Question: I want to integrate the refund API of Pabbly but when i'm calling it using postman
There is an

I'm also providing the basic auth (email and password) of the current user with active product and checkout page. Below is the api docs of pabbly that i'm referring.
<URL>
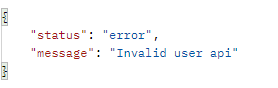
Answer: All the API uses Basic Auth as an authorization channel.
Username: API Key from your Pabbly Subscription Account
Password: Secret Key from your Pabbly Subscription Account
Location of API Key in Pabbly Subscriptions account -
From your accounts dashboard go to;
Settings -> API Settings -> Generate the Keys